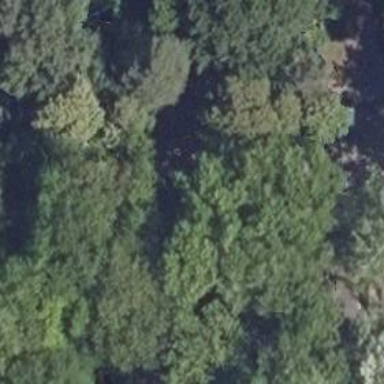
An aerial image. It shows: Single tag "natural: tree."